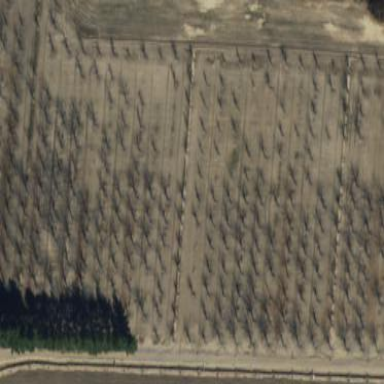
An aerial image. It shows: Orchard.